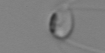
Label: Chaetoceros